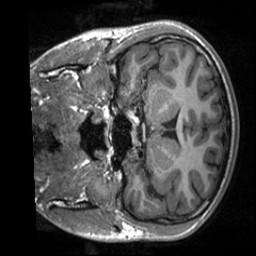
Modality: T1w
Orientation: coronal
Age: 21
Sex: male
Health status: healthy
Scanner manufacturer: siemens
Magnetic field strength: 3 T
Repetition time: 2 s
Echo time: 0.00232 s